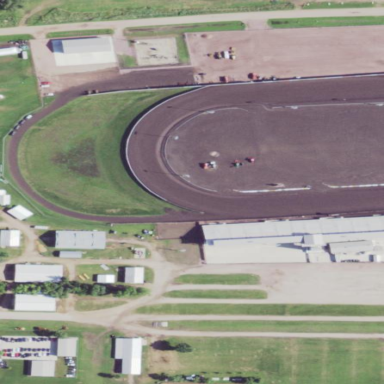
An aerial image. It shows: Historic site known as fairgrounds.